Field crop: maize
Growth stage: 2
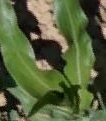
Species: maize